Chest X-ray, PA view. Patient: 66 years old, sex F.
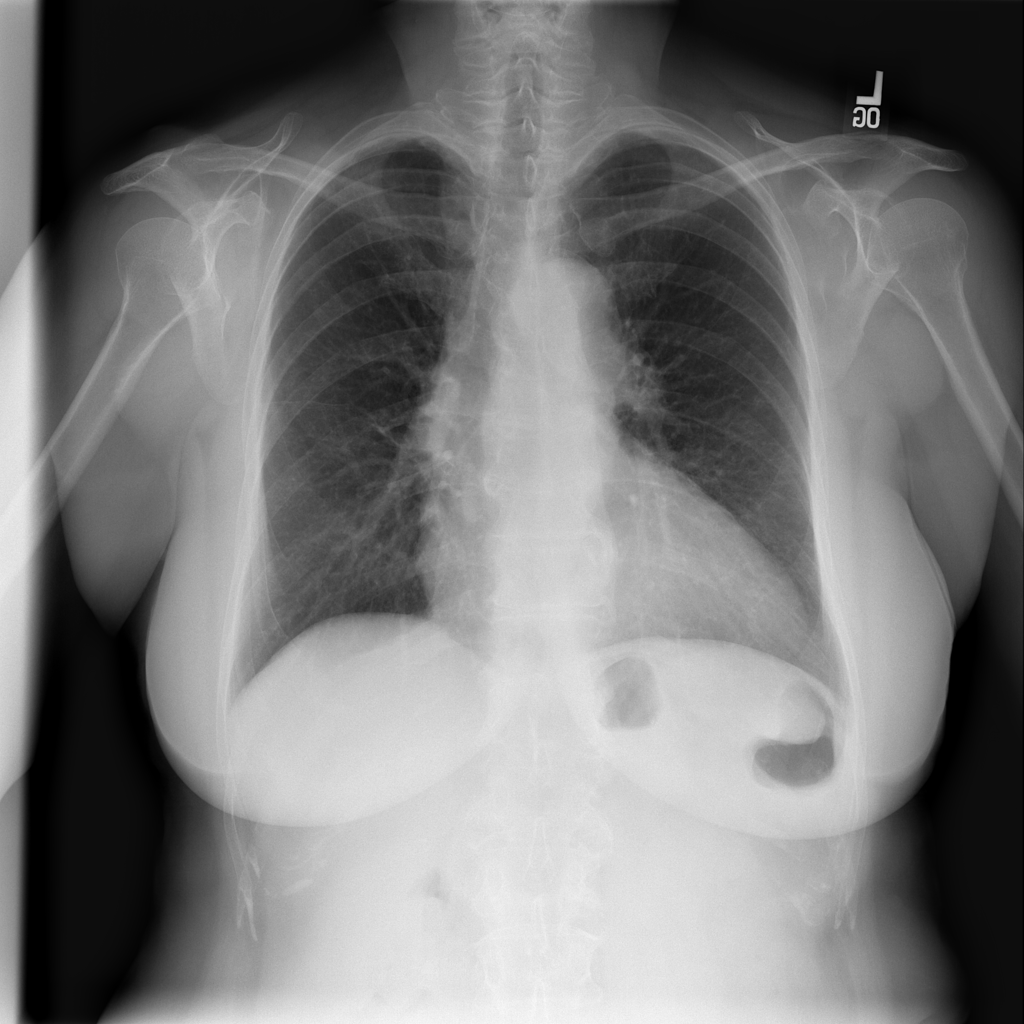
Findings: No Finding